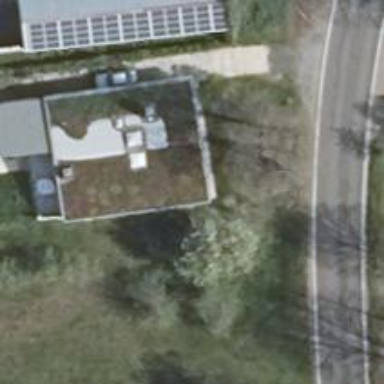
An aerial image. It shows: House with flat grey roof.